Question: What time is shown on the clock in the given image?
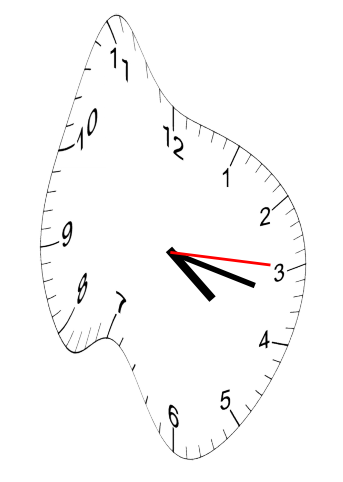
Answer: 04:17:15